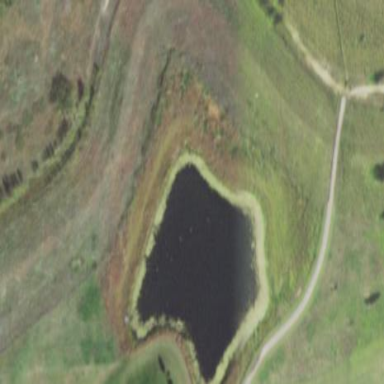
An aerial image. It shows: Natural water feature designated as golf water hazard.